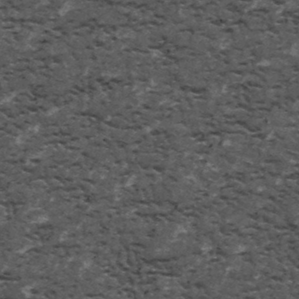
Label: frost